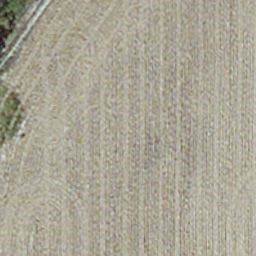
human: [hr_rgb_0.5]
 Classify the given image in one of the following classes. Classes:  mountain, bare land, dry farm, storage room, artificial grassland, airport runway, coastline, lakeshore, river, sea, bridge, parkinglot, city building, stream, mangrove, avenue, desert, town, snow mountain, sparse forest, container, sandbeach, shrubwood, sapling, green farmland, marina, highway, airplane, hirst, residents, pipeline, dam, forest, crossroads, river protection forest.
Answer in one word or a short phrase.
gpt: dry farm